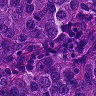
Metastatic tissue present: yes